Interaction volume radius: 10 \u00c5
Interaction volume height: 20 \u00c5
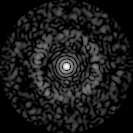
Disorder parameter: 0.835